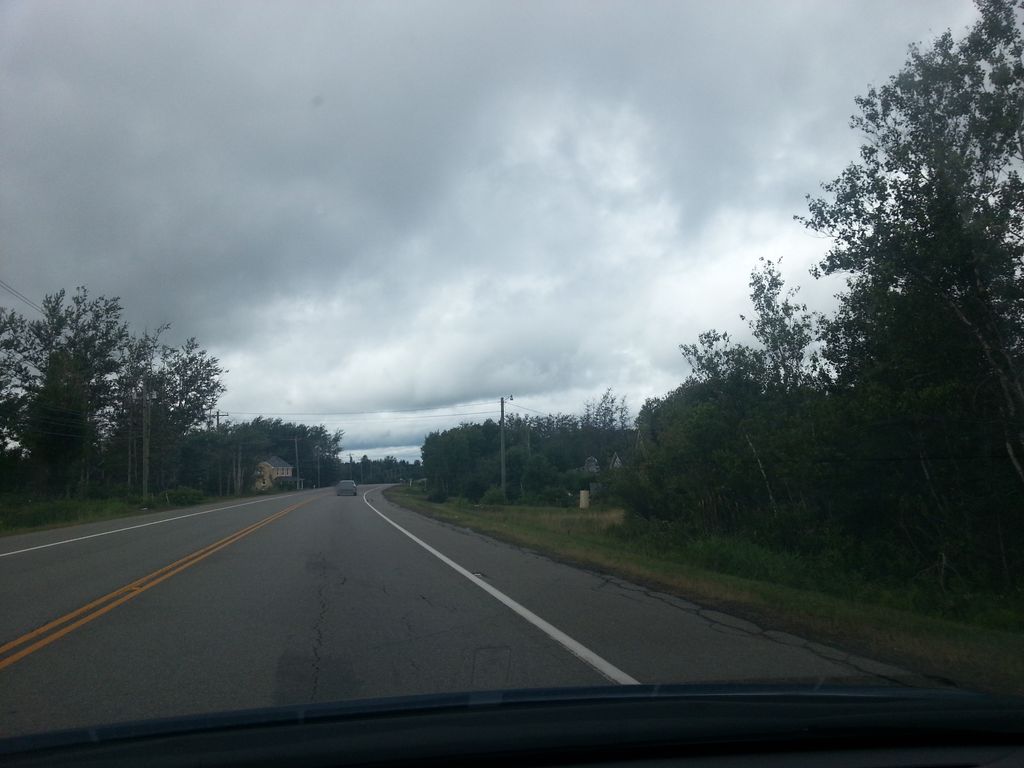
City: charlottetown